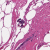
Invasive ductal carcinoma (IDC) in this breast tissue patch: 0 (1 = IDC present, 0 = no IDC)